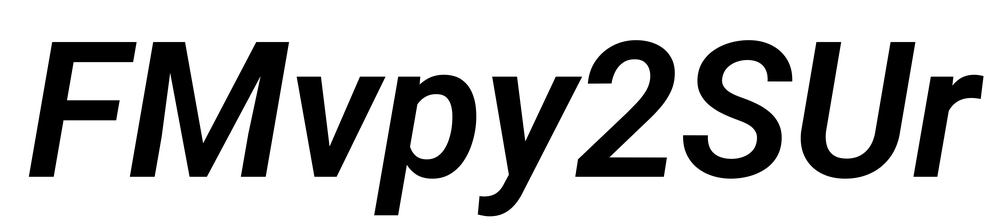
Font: Roboto-Italic_SemiBold_Italic